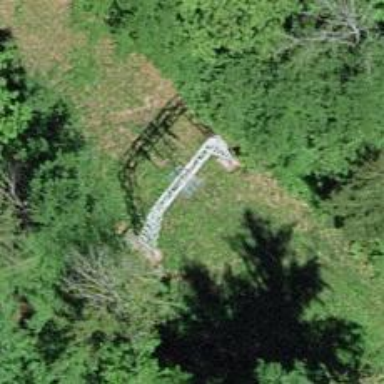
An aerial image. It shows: Pylon for aerialway.